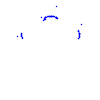
Particle: kaon